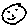
Label: smiley face